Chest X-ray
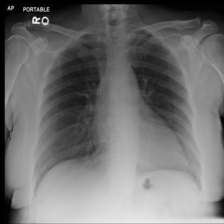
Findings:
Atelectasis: negative
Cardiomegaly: positive
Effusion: positive
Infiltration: negative
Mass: negative
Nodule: negative
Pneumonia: negative
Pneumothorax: negative
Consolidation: negative
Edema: negative
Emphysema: negative
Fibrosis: negative
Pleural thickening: negative
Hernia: negative